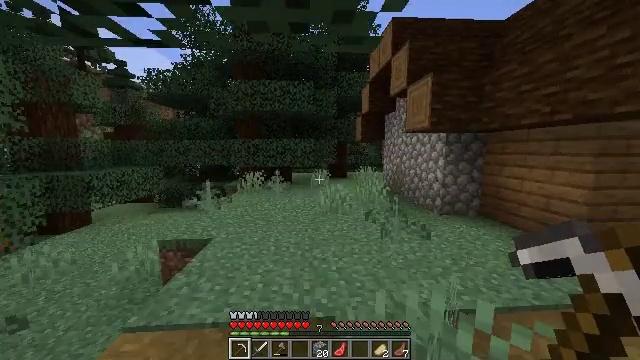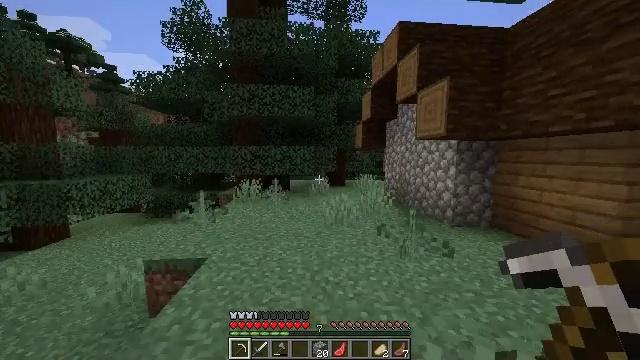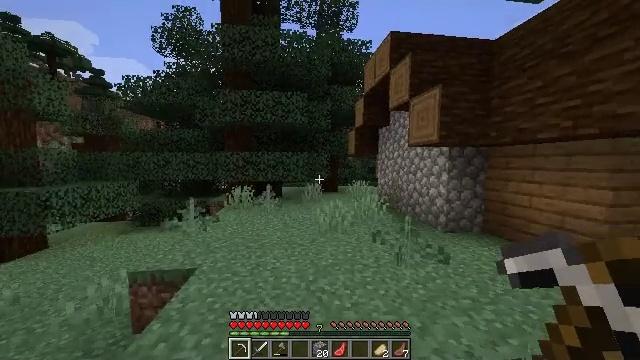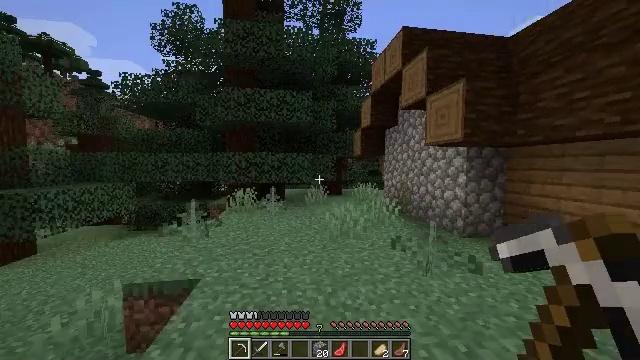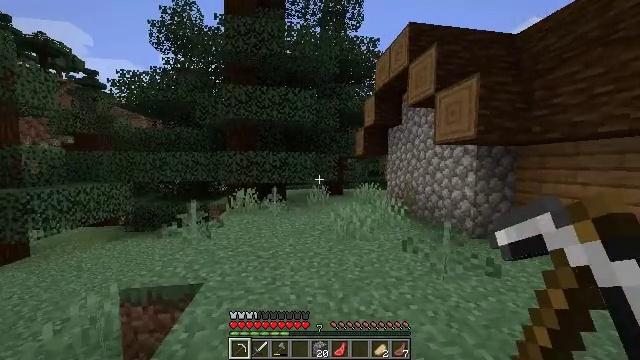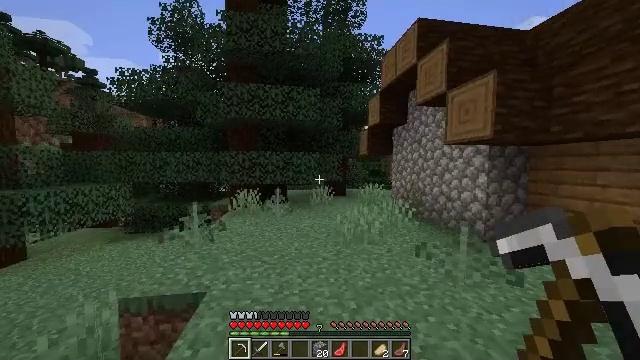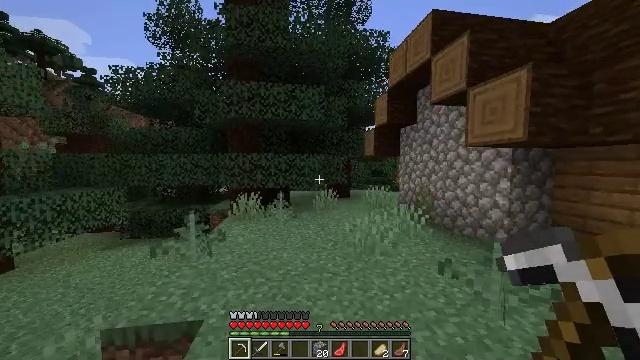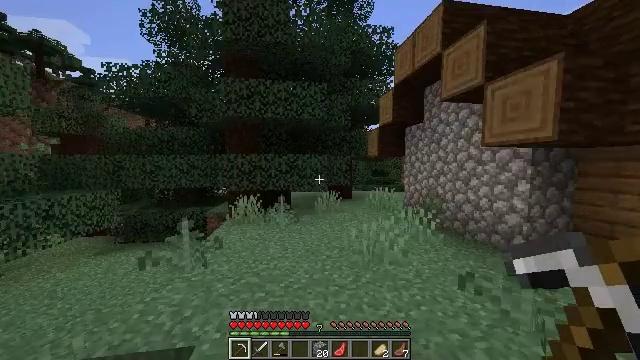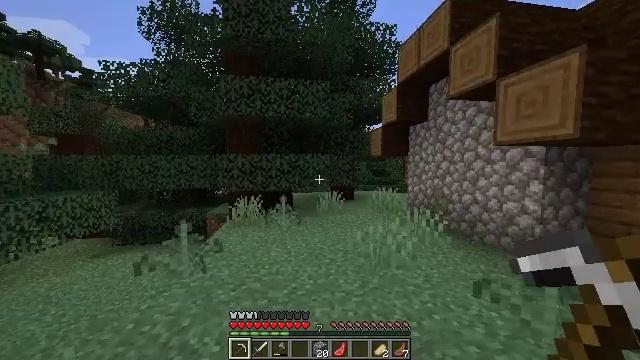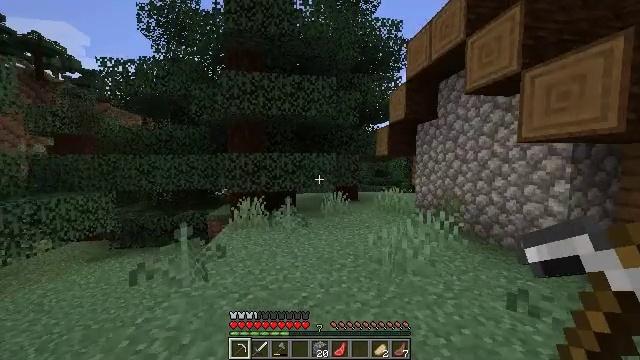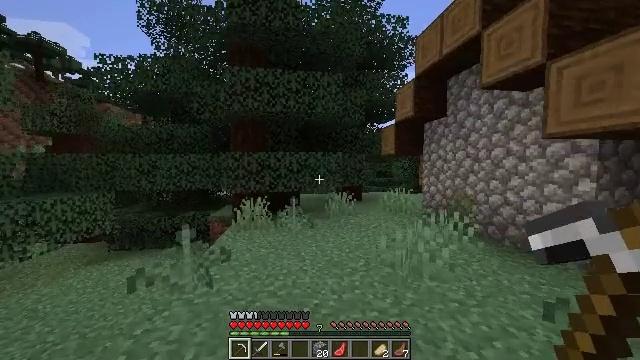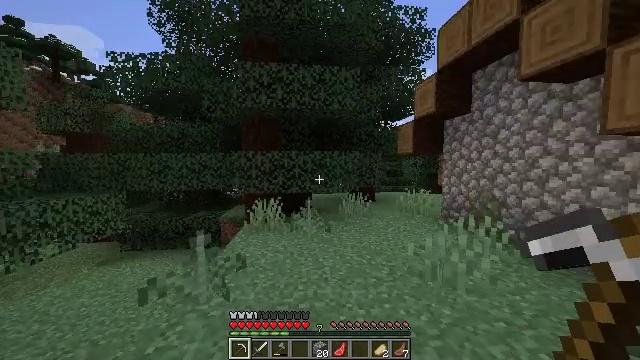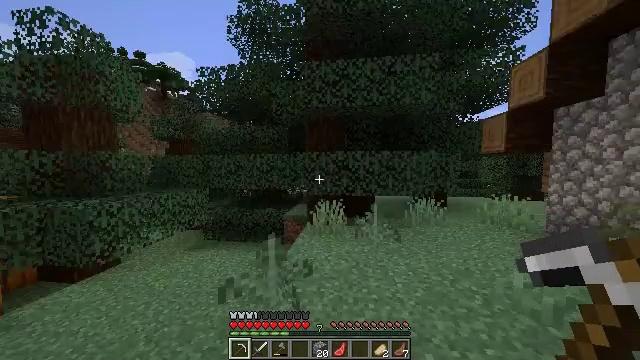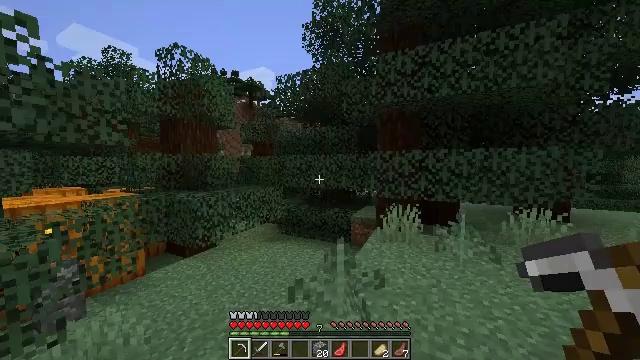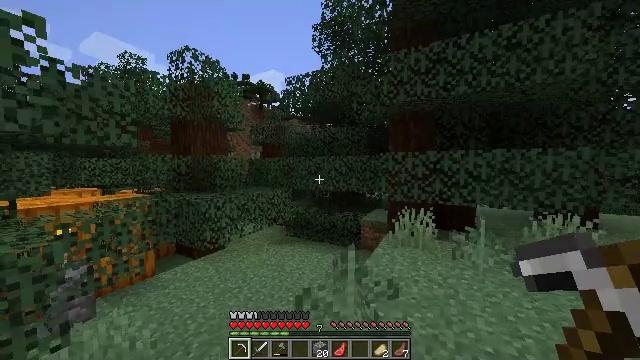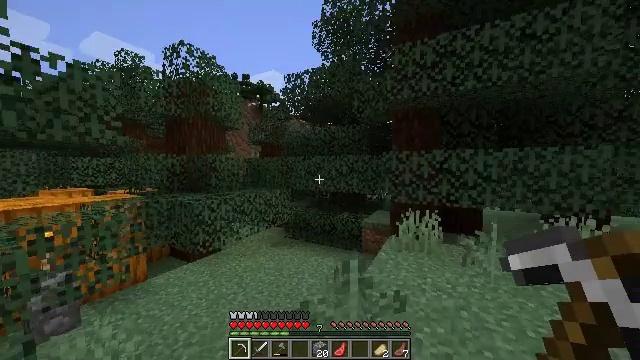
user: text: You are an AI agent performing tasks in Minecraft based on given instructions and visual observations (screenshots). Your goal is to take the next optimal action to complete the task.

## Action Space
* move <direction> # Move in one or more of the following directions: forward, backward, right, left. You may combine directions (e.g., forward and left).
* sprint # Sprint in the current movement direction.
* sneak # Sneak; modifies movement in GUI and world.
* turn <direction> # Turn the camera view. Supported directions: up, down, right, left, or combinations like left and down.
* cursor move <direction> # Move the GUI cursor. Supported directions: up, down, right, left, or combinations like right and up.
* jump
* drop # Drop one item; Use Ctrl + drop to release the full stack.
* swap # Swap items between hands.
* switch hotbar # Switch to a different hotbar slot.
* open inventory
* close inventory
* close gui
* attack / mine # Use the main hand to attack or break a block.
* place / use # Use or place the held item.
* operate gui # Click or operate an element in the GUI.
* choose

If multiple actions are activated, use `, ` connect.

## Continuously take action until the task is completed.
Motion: motion action
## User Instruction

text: Smelt a baked potato.
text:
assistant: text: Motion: move forward and move left, sprint, turn right and up
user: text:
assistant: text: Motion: move forward and move left, sprint, turn right and up
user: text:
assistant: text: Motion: move forward and move left, sprint
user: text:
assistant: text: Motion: move forward and move left, sprint
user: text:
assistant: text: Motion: move forward
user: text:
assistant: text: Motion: move forward
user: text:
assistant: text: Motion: move forward
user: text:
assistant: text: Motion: move forward and move left
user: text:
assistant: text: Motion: move forward and move left
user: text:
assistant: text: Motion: move forward and move left
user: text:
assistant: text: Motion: move forward and move left, turn left
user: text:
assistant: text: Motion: move forward and move left, turn left
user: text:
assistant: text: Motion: move forward, turn left
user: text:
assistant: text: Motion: move forward, turn left
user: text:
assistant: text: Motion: move forward
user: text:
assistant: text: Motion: move forward
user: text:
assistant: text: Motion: move forward
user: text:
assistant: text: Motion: move forward
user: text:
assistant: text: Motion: move forward
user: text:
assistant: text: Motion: move forward
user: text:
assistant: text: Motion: move forward
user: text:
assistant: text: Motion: move forward
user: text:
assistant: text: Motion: move forward, turn left and down
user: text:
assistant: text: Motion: move forward and move left, turn left and down
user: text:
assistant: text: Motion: move forward and move left, turn left and down
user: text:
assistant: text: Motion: move forward and move left, turn left
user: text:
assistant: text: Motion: move forward and move left, turn left
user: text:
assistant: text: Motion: move forward and move left
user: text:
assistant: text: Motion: move forward and move left, turn left
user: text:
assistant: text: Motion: move forward and move left, turn left